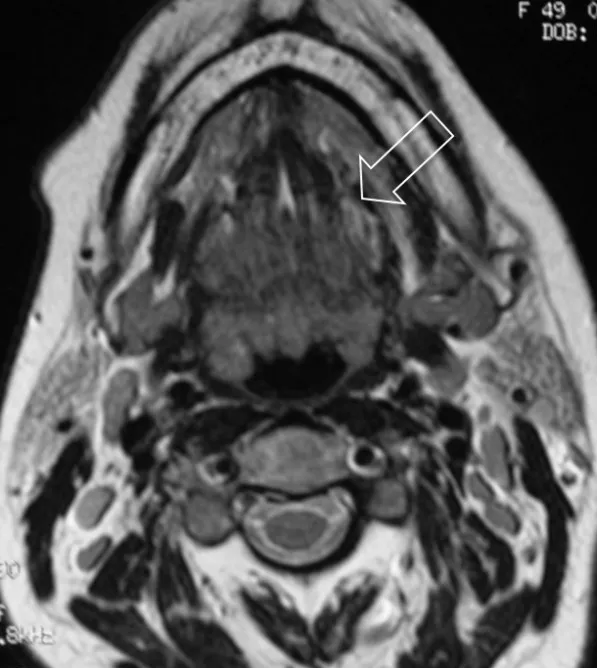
Tongue magnetic resonance image showing the neoformation (arrow).
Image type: radiology (mri)